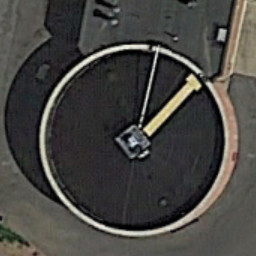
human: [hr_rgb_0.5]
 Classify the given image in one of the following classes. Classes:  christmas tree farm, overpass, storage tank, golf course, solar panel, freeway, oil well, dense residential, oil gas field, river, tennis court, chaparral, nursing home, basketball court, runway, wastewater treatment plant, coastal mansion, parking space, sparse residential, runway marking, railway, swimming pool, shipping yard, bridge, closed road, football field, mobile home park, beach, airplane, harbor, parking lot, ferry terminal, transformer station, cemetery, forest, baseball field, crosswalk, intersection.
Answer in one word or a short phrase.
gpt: wastewater treatment plant